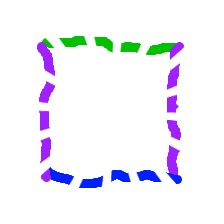
Shape: square